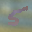
Label: 5